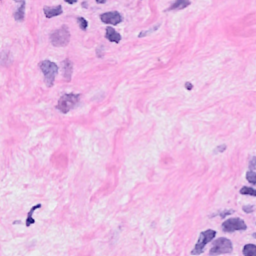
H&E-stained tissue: Breast